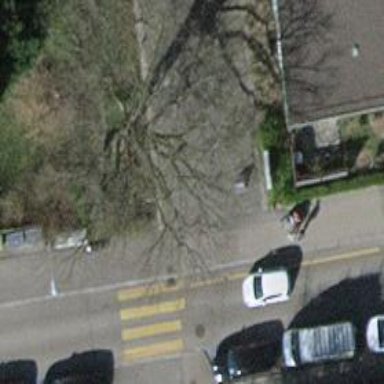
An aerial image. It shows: Bollard.